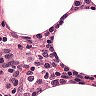
Metastatic tissue present: no